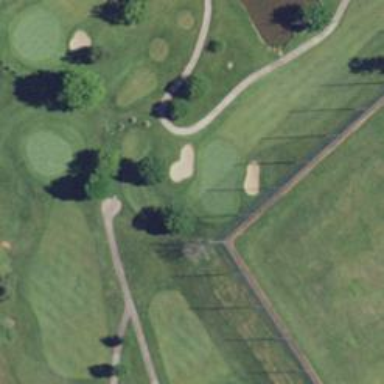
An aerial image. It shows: Golf cartpath that is also road path.